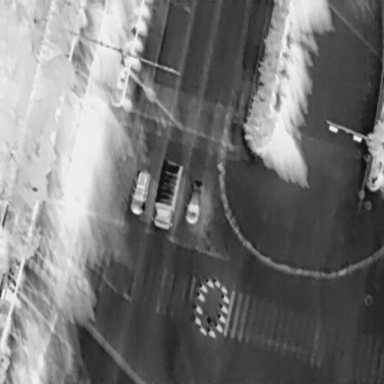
There are three objects shown in the infrared image, including two Cars, and an OtherVehicle.